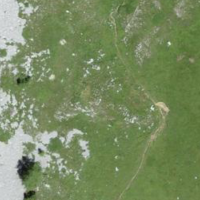
EUNIS habitat code: 26
Species observed at this site:
Parnassia palustris